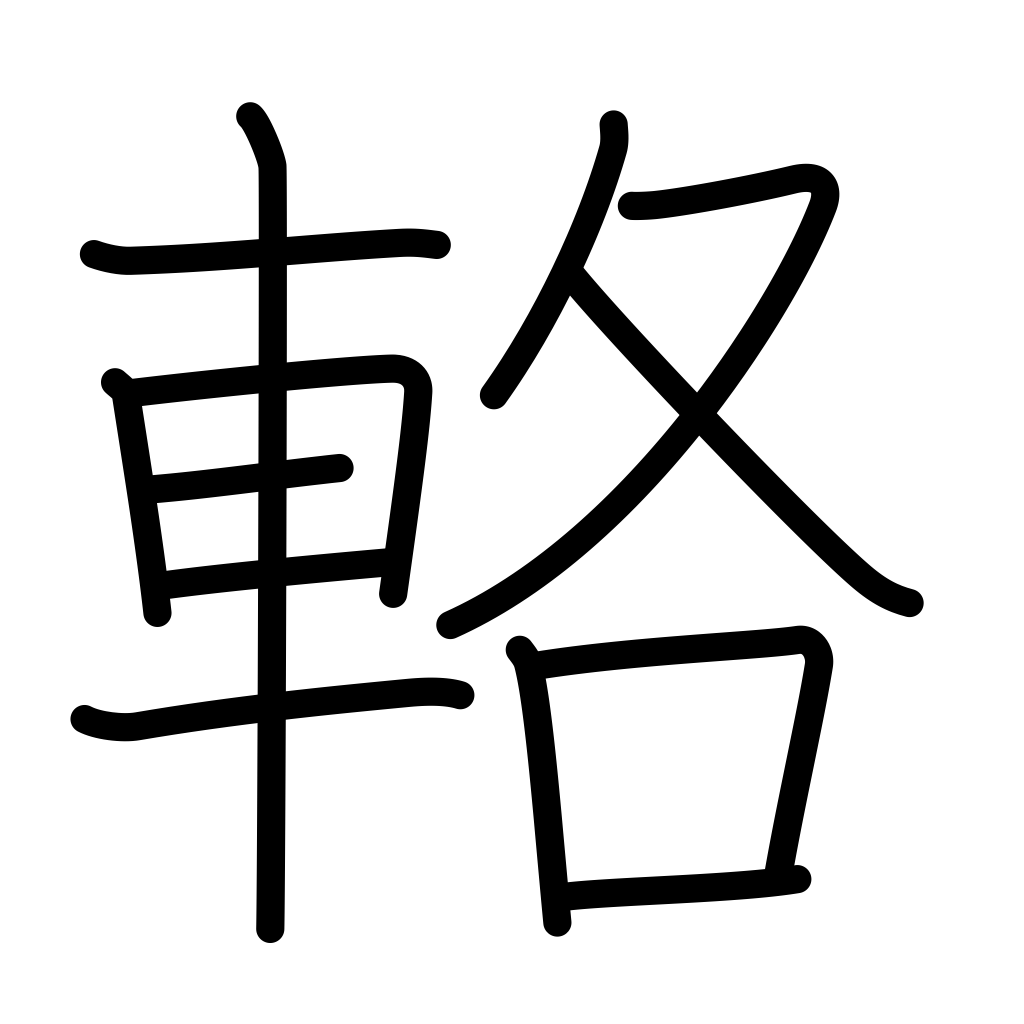
Meaning: carriage